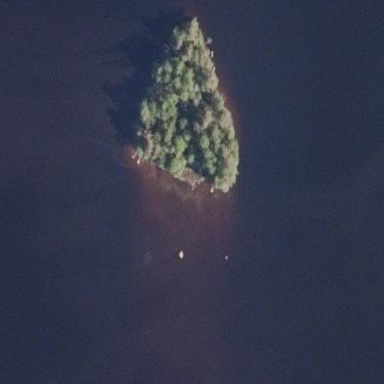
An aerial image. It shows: Islet surrounded by woodland.